Question: i'm using gtk+-2.0 in C. and i have to write a digit upon my tray icon. i do it such way:
'''
static GdkPixbuf * transform_pixbuf(GdkPixbuf *pixbuf) {
cairo_t *cr;
int width = gdk_pixbuf_get_width(pixbuf);
int height = gdk_pixbuf_get_height(pixbuf);
GdkPixmap *pixmap = gdk_pixmap_new(NULL, width, height, 24);
cr = gdk_cairo_create(pixmap);
gdk_cairo_set_source_pixbuf(cr, pixbuf, 0, 0);
cairo_paint(cr);
cairo_select_font_face (cr, "serif", CAIRO_FONT_SLANT_NORMAL, CAIRO_FONT_WEIGHT_BOLD);
cairo_set_font_size (cr, 15.0);
cairo_set_source_rgb (cr, 1.0, 0, 0);
cairo_move_to (cr, 10, 20);
cairo_show_text (cr, "8");
cairo_destroy(cr);
GdkPixbuf *pixbuf_new = gdk_pixbuf_get_from_drawable(NULL, pixmap, NULL,
0, 0, 0, 0, width, height);
return pixbuf_new;
}
'''
where 'GdkPixbuf *pixbuf' is GdkPixbuf i want to set in tray. i can draw a digit, but the icon's background became "dancing" - .
i guess the problem is in 'gdk_pixmap_new''s 'depth' argument, because the icon has 32bit format, but '32' isn't valid argument for this function. in such case i have followin warning and no icon in the tray:
> Gdk-WARNING **: Using Cairo rendering requires the drawable argument to
have a specified colormap. All windows have a colormap,
however, pixmaps only have colormap by default if they
were created with a non-NULL window argument. Otherwise
a colormap must be set on them with gdk_drawable_set_colormapGdk-WARNING **: /build/buildd/gtk+2.0-2.24.4/gdk/gdkpixbuf-drawable.c:1249: Source drawable has no colormap; either pass in a colormap, or set the colormap on the drawable with gdk_drawable_set_colormap()
Suggest me, please...
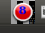
Answer: i've solved my problem with workaround. the problem was in creating pixmap - it was "dirty" from it's "born". the solution is in to not use pixmap, but create cairo context via the functions: <URL>